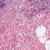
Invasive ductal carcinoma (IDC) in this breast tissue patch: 1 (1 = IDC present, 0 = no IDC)